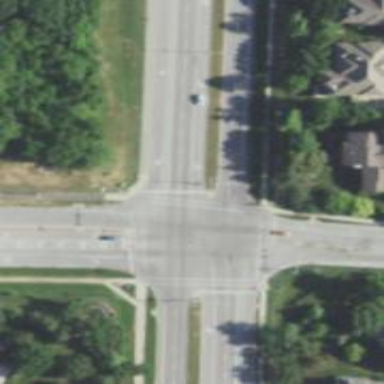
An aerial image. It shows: Solid stop line on the road marking.